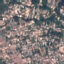
Land use / land cover: Residential